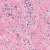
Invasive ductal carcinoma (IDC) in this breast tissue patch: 0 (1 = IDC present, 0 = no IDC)